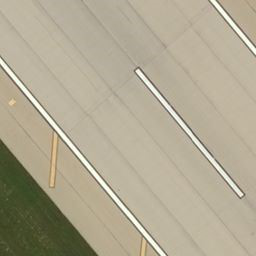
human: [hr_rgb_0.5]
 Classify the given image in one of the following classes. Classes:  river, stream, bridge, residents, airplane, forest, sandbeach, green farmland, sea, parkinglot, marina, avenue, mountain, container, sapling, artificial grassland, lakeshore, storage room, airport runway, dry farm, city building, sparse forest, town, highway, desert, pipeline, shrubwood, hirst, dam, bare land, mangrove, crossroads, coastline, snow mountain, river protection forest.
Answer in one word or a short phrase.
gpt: airport runway